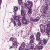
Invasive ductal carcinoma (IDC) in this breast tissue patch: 0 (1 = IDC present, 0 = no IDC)